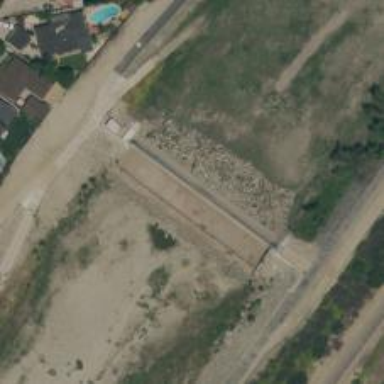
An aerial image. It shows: Check dam constructed across the waterway.